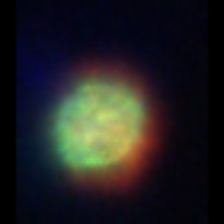
Taxon: Centric
Group: Diatoms